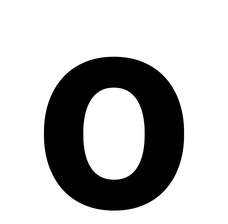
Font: Roboto_Bold